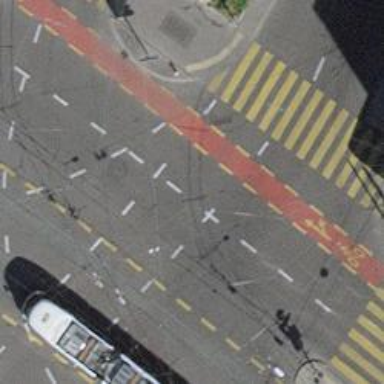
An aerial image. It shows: Secondary road with asphalt surface. It has separate cycle lane and sidewalk. Trolley wires are present as well.